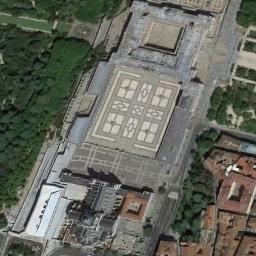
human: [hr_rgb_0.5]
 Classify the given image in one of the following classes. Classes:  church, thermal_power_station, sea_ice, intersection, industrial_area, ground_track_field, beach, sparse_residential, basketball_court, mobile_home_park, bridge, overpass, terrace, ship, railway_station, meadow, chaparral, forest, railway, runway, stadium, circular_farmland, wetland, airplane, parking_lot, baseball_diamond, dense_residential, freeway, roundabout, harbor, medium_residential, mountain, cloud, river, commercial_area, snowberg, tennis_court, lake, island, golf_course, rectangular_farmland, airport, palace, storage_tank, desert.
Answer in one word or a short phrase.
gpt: palace